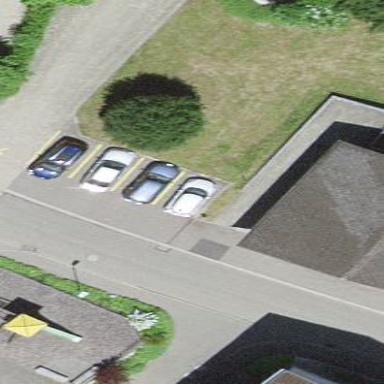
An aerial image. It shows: Street side parking area.